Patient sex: M
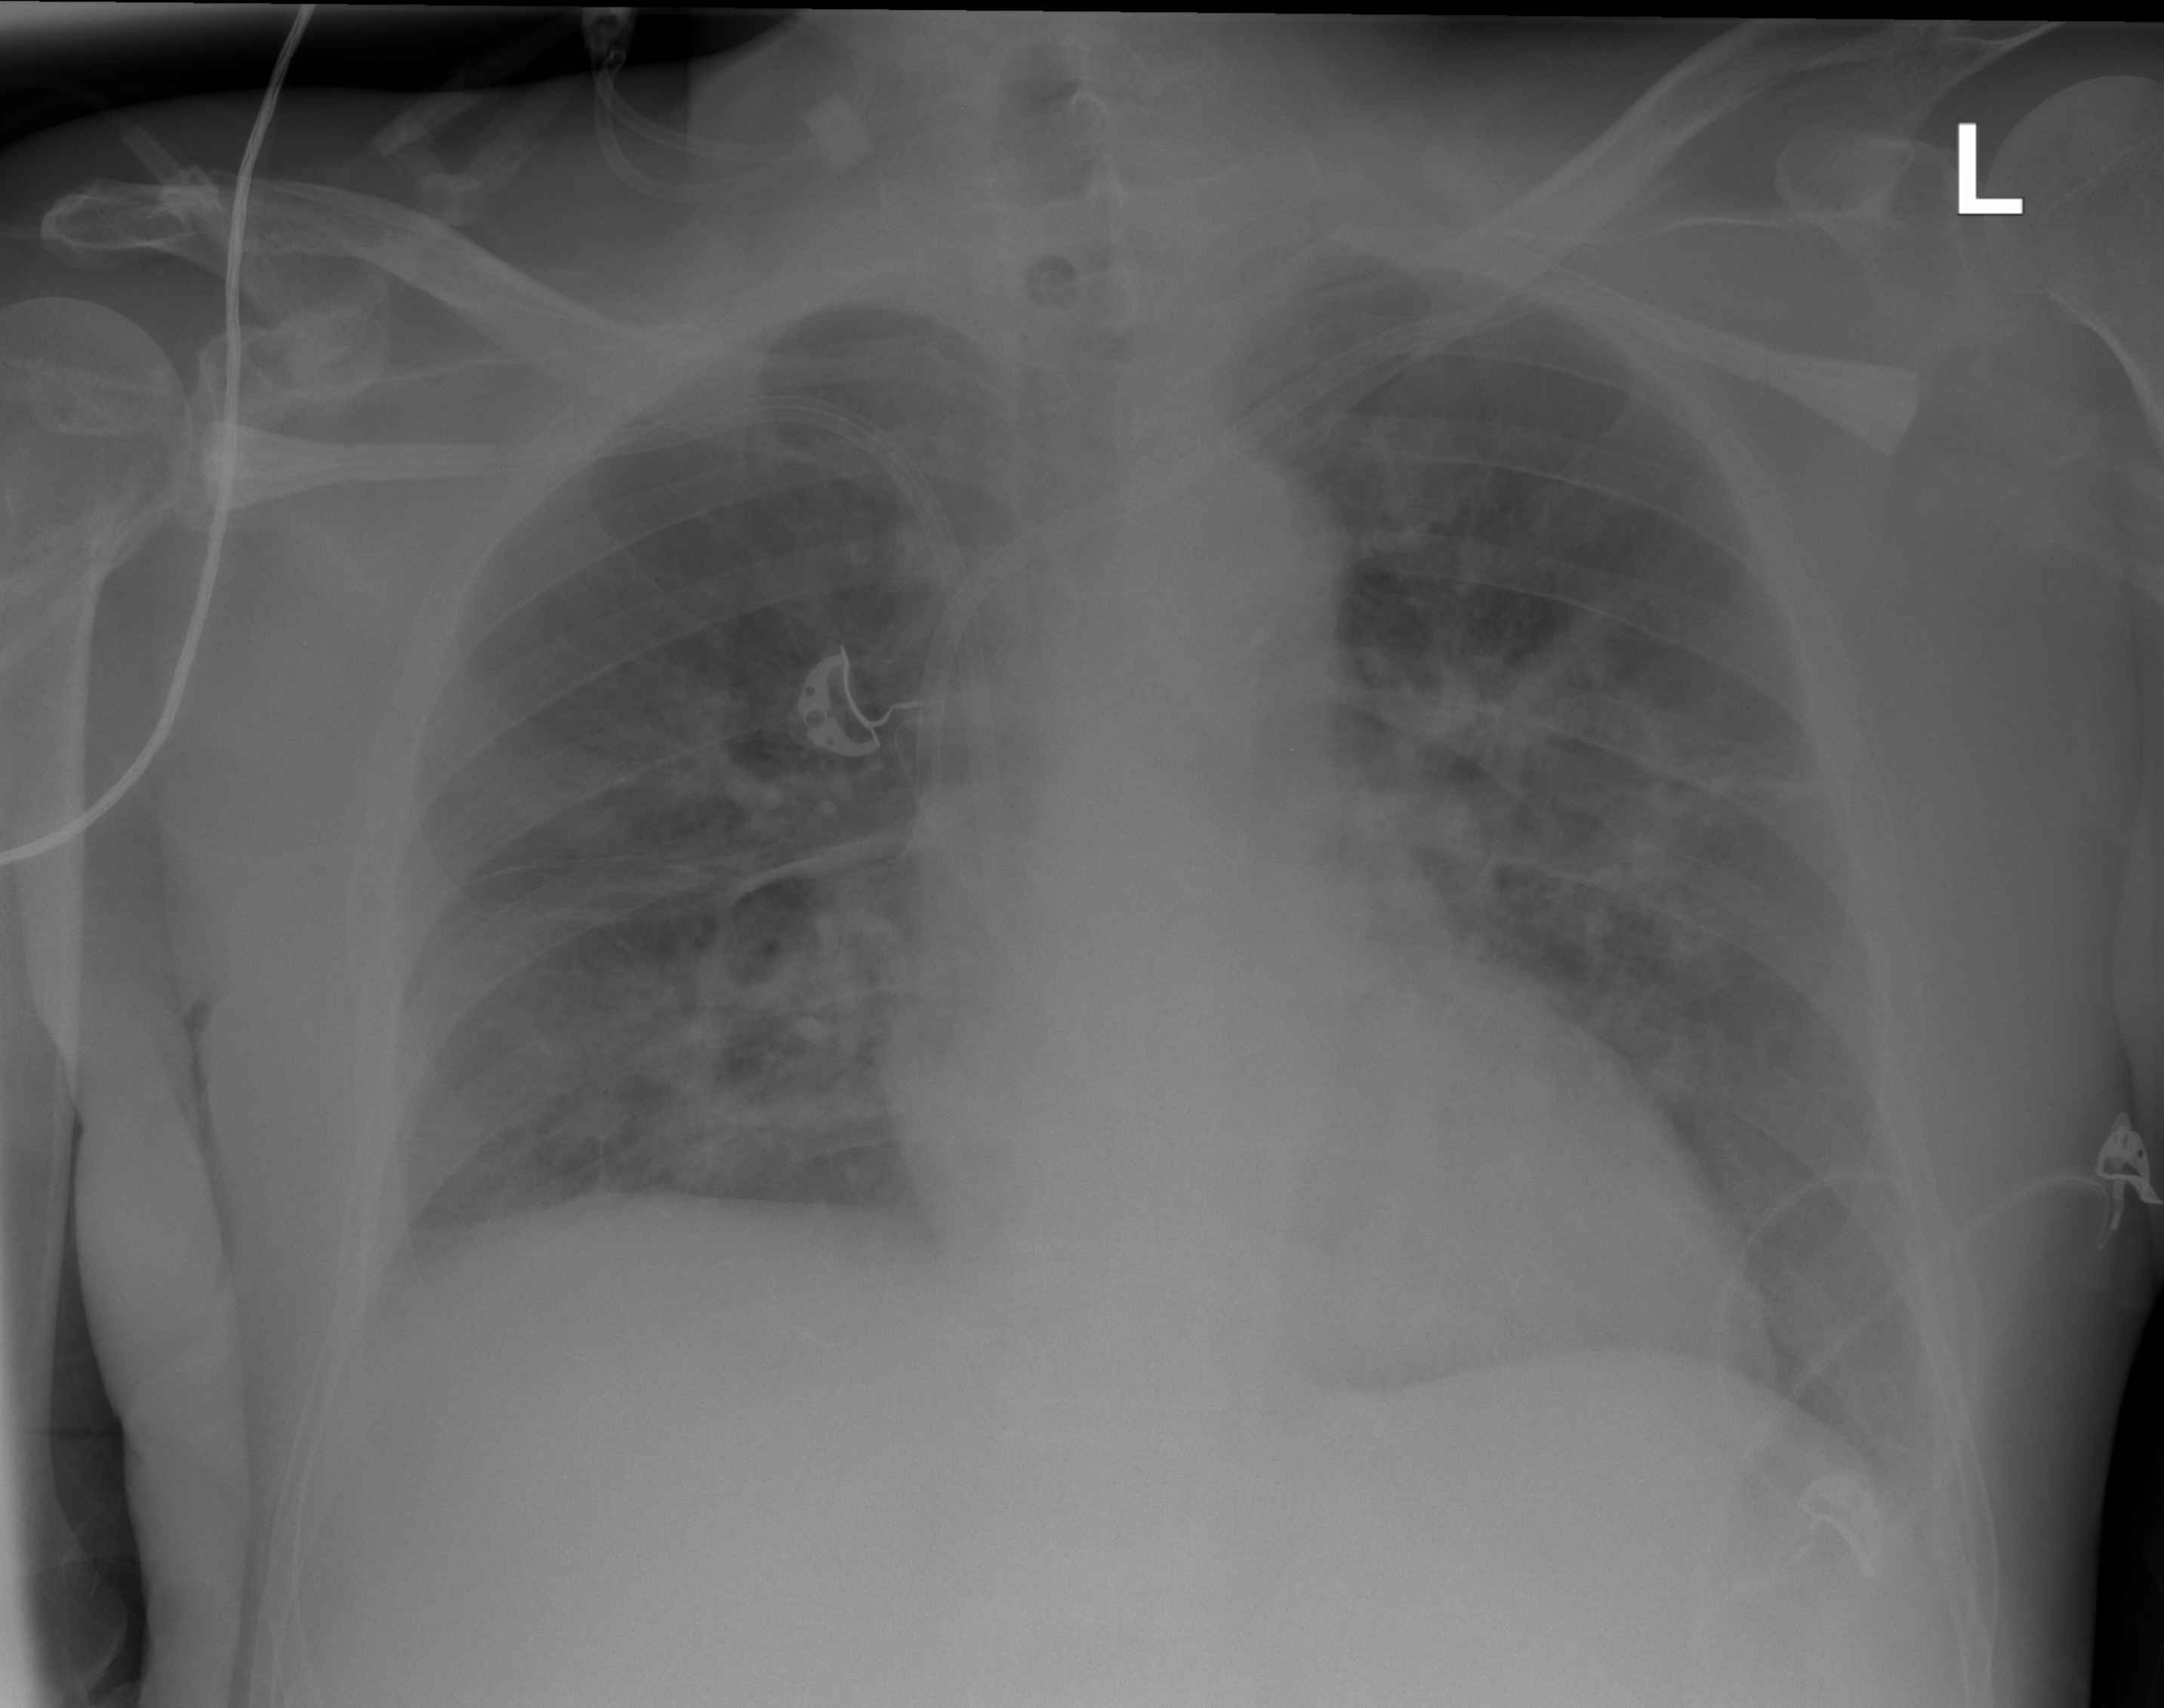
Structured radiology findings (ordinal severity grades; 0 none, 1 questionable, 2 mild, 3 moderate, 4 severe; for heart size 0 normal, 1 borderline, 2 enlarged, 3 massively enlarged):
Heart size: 2
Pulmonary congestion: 3
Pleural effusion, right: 2
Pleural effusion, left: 1
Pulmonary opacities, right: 2
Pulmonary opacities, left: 2
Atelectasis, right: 2
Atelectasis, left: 2